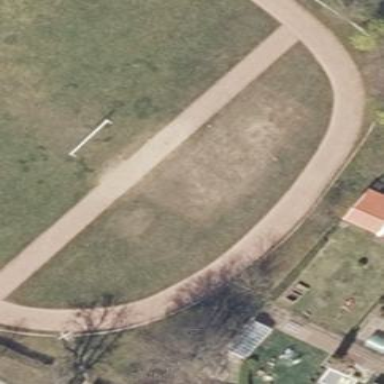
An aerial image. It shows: Long jump pitch for sports and leisure activities.